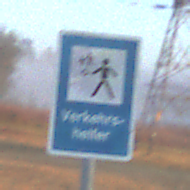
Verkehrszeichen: Verkehrshelfer
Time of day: Dawn
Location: Outdoor (Nature)
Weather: Clear
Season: NotSpecified
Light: Natural